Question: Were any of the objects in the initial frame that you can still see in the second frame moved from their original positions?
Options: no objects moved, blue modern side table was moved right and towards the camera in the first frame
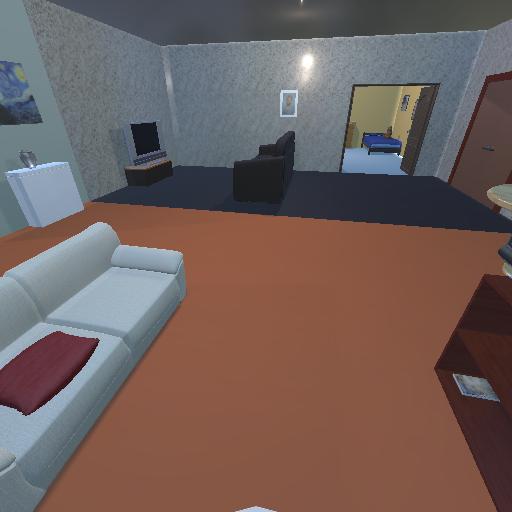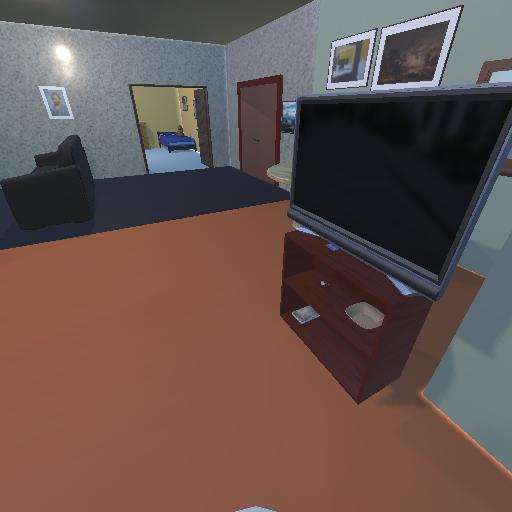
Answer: no objects moved